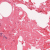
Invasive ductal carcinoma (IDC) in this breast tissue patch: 0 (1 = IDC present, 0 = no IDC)